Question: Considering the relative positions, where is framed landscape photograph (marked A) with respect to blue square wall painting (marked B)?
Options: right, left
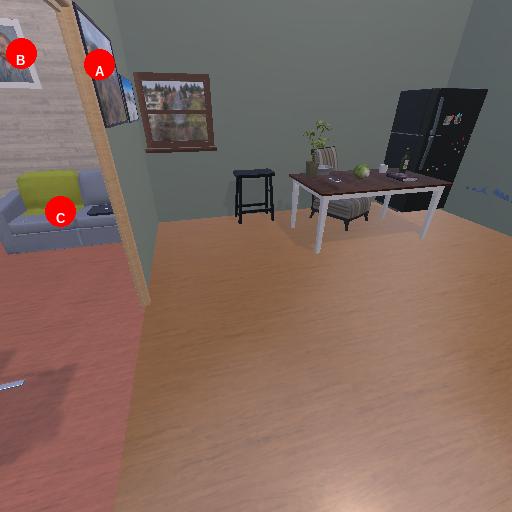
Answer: right